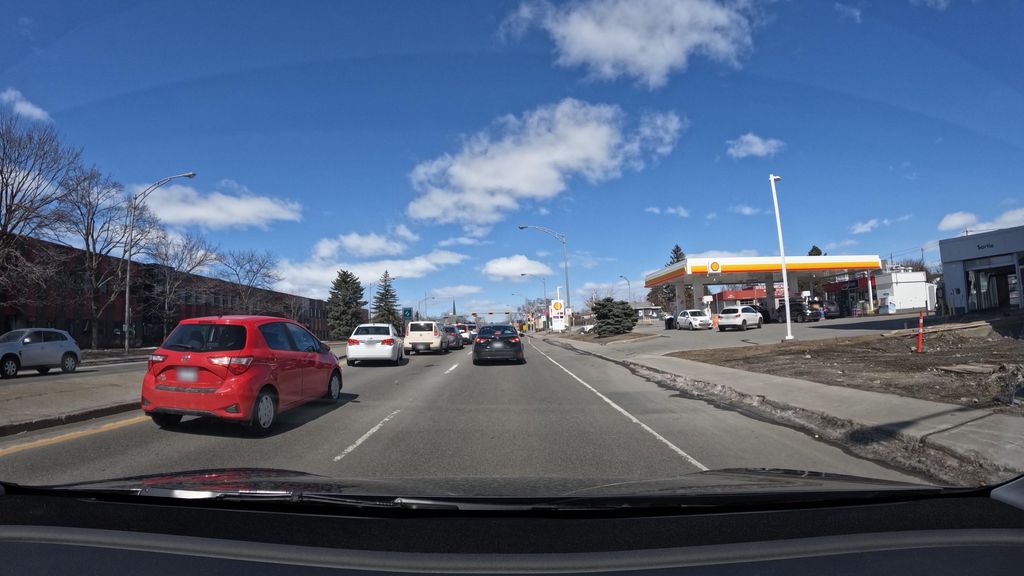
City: montreal